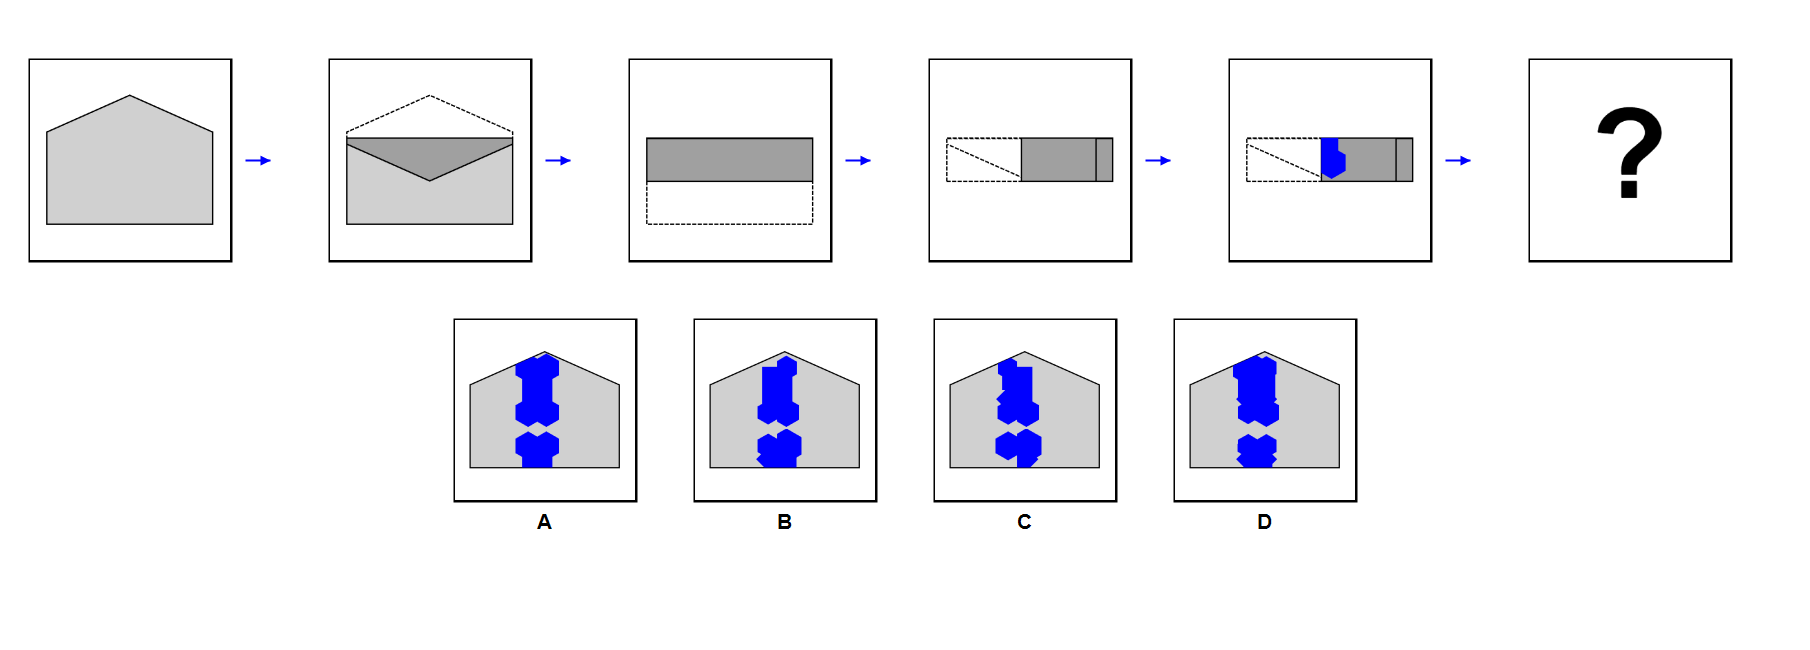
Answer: A